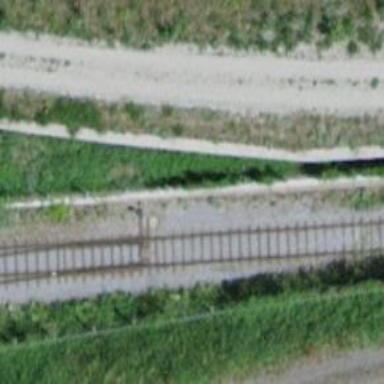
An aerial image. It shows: Railway switch.